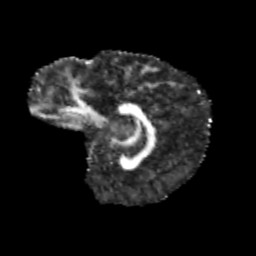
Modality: FA
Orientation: sagittal
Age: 9
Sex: male
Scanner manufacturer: siemens
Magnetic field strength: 3 T
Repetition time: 3.8 s
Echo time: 0.07 s